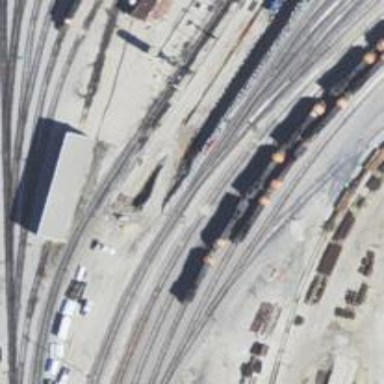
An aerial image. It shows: Abandoned railway yard.